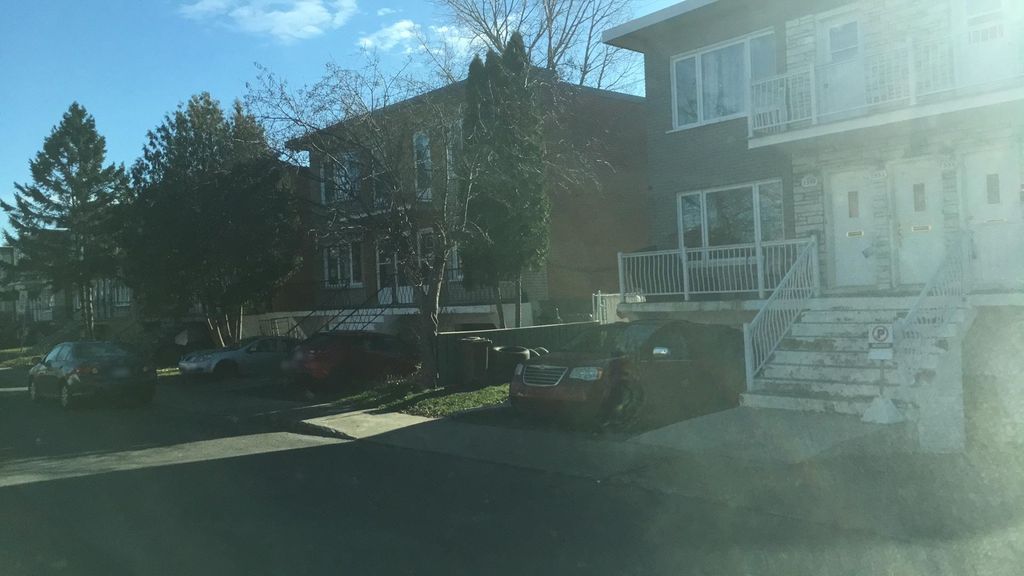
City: montreal